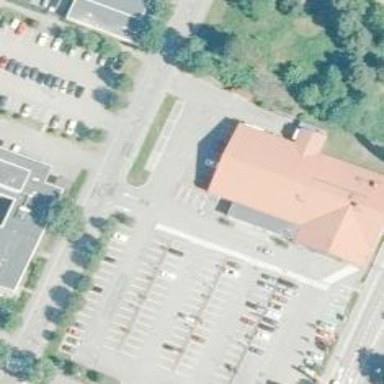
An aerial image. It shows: Retail building housing supermarket.